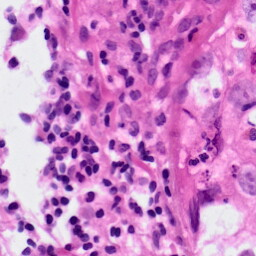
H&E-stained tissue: Lung